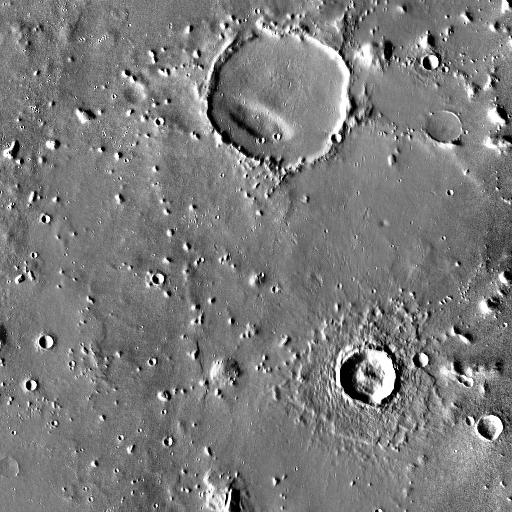
Crater classes present: Background, Other, Layered, Buried